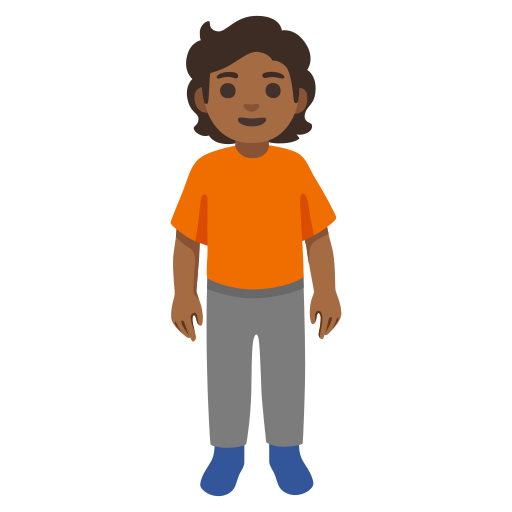
Emoji: 🧍🏾